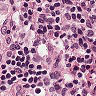
Metastatic tissue present: no